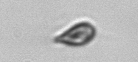
Label: Cryptophyta